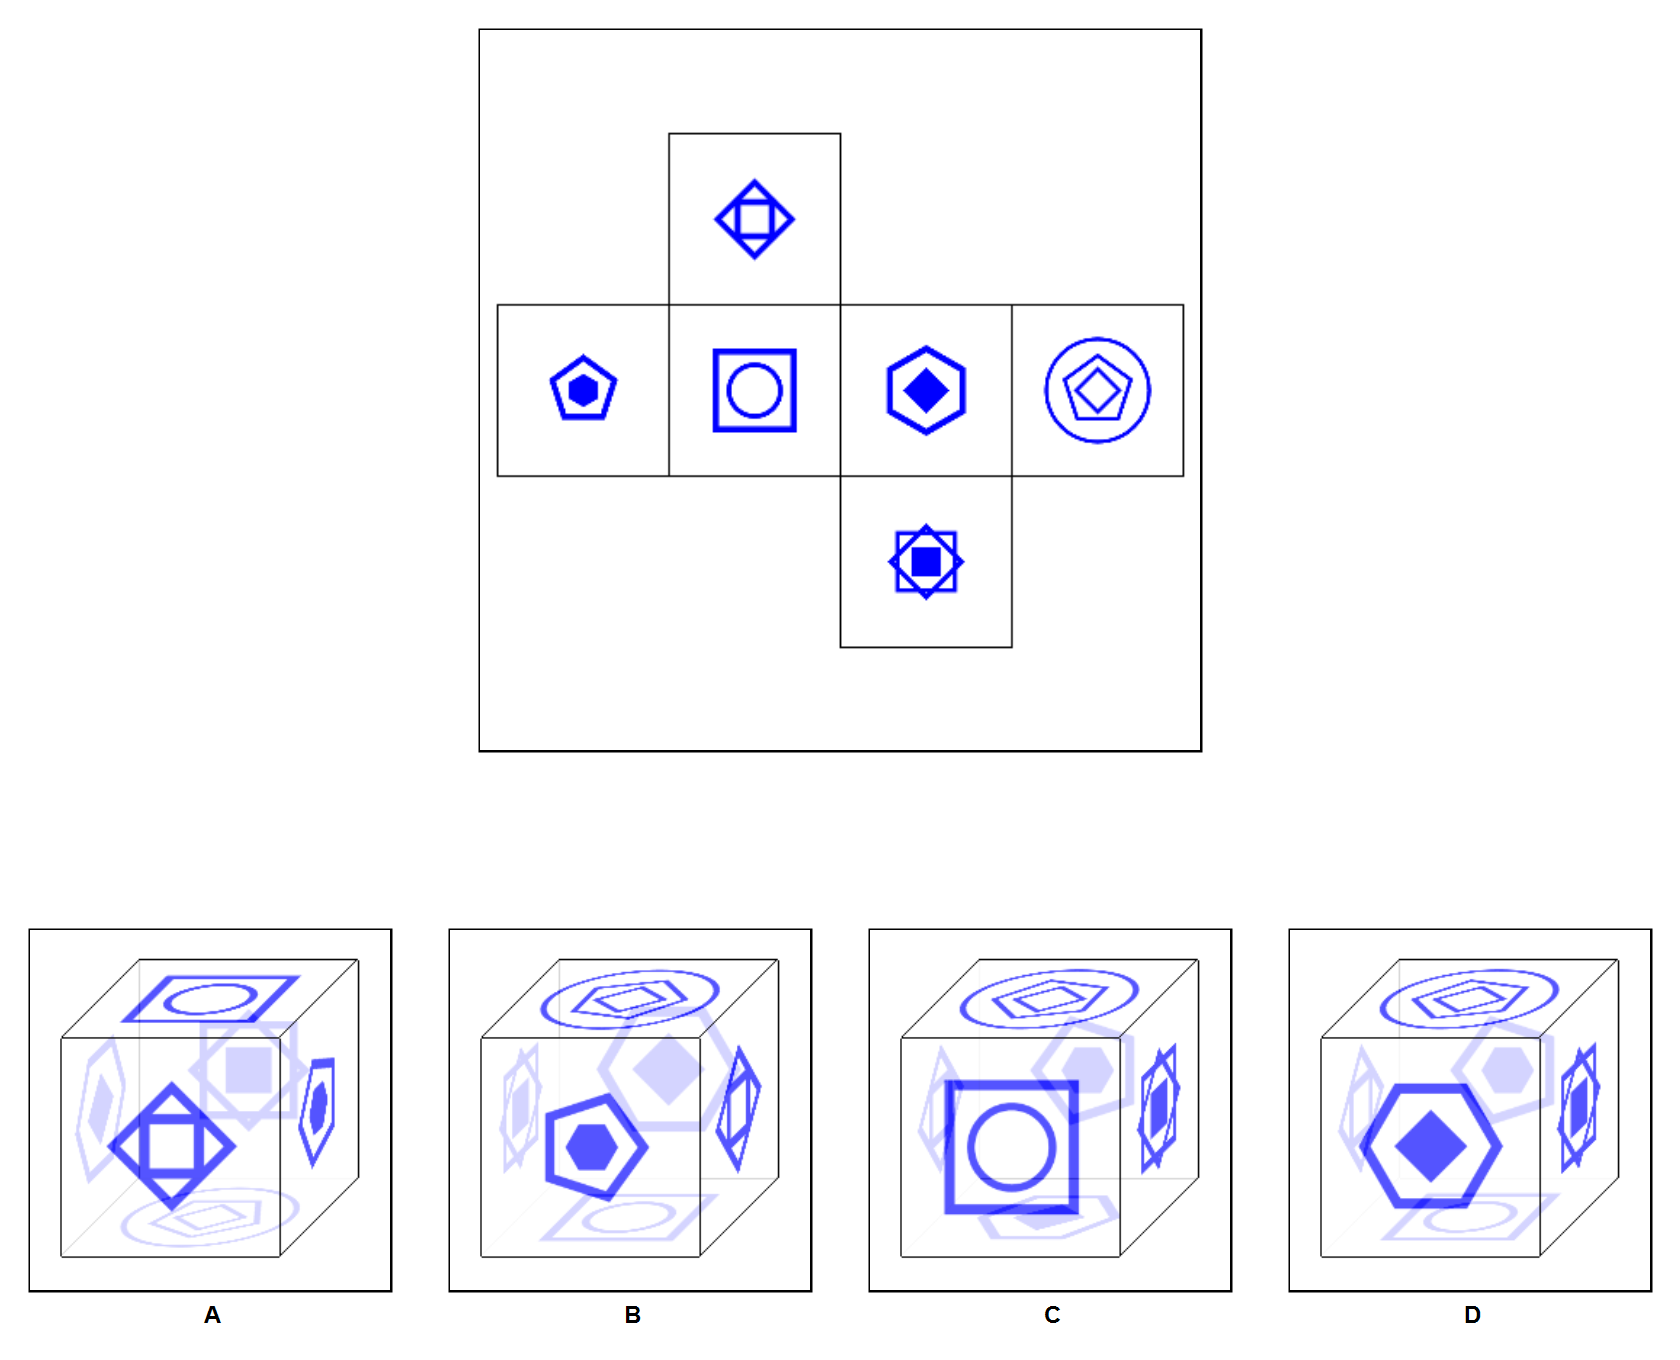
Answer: C